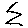
Label: zigzag